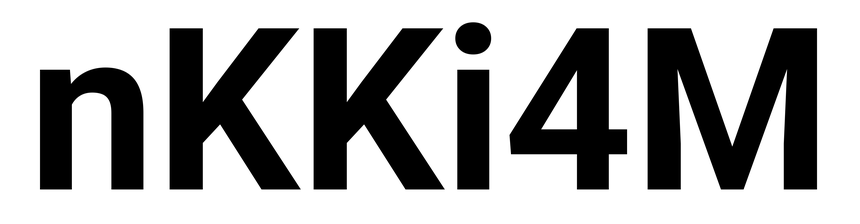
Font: Roboto_Bold